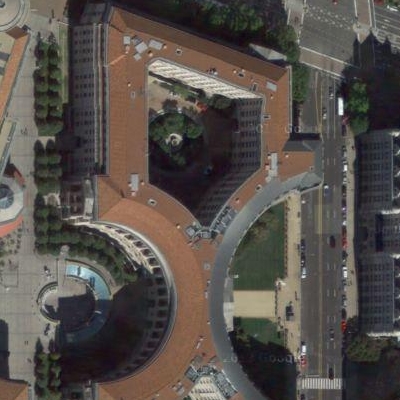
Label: cIndustry